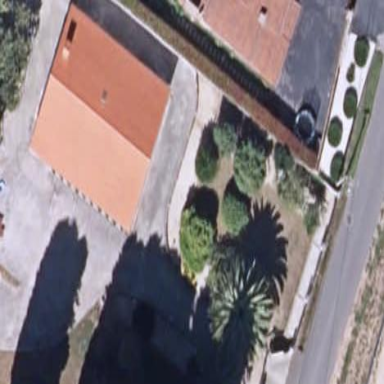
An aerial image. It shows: Simple house.